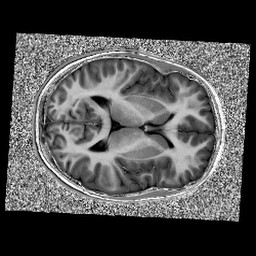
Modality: UNIT1
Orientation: axial
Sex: female
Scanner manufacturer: siemens
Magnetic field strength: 3 T
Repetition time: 5 s
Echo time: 0.00355 s